RGB frame:
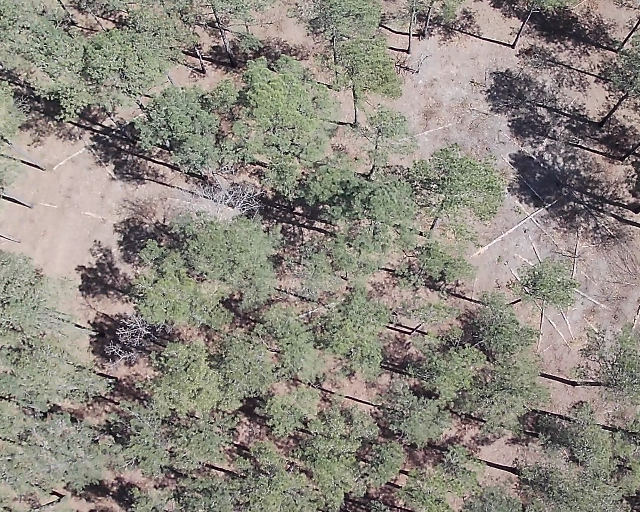
Thermal frame:
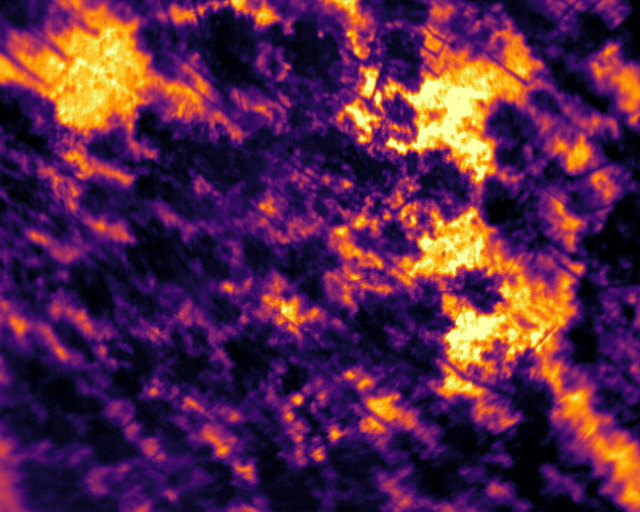
Captured: 2026-02-27 02:36:44
Pixels at or above 80 °C: 0 (fraction of frame: 0)